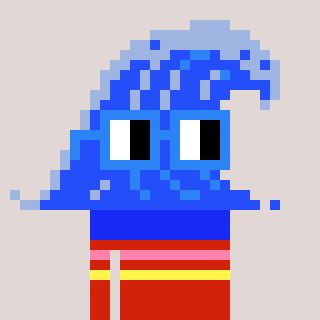
a pixel art character with square blue glasses, a wave-shaped head and a red-colored body on a warm background